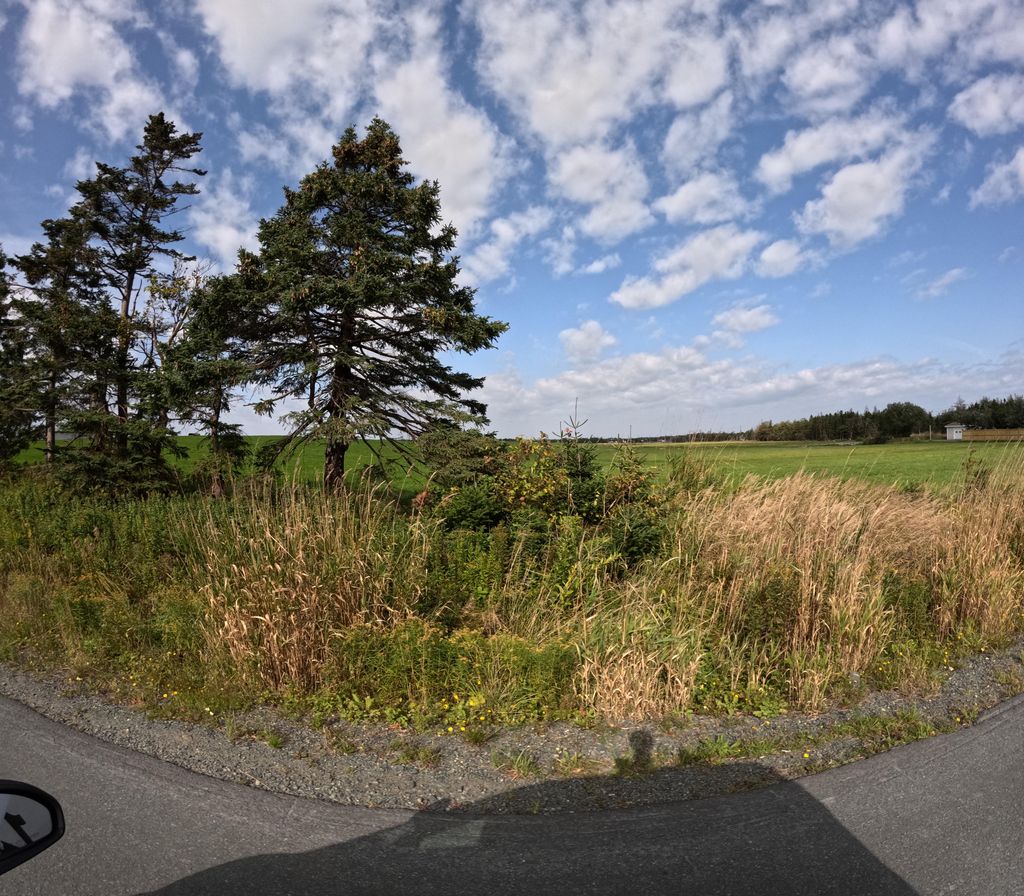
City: st_johns